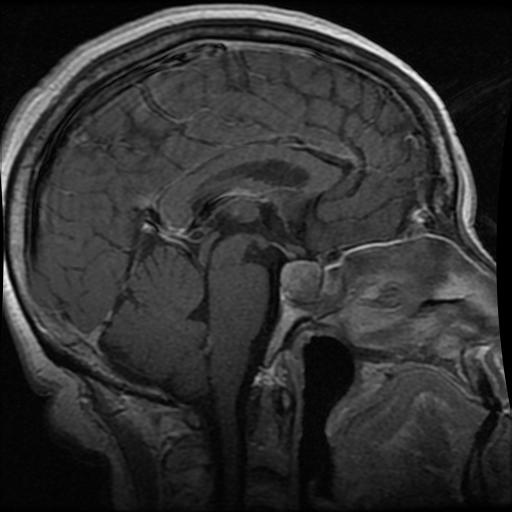
Label: pituitary